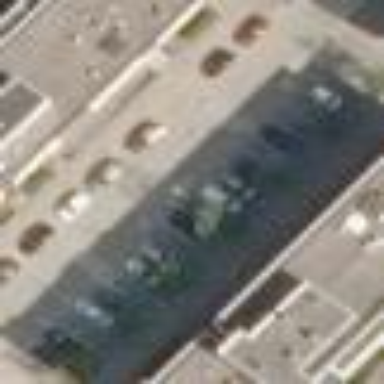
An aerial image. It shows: Parking area with surface.